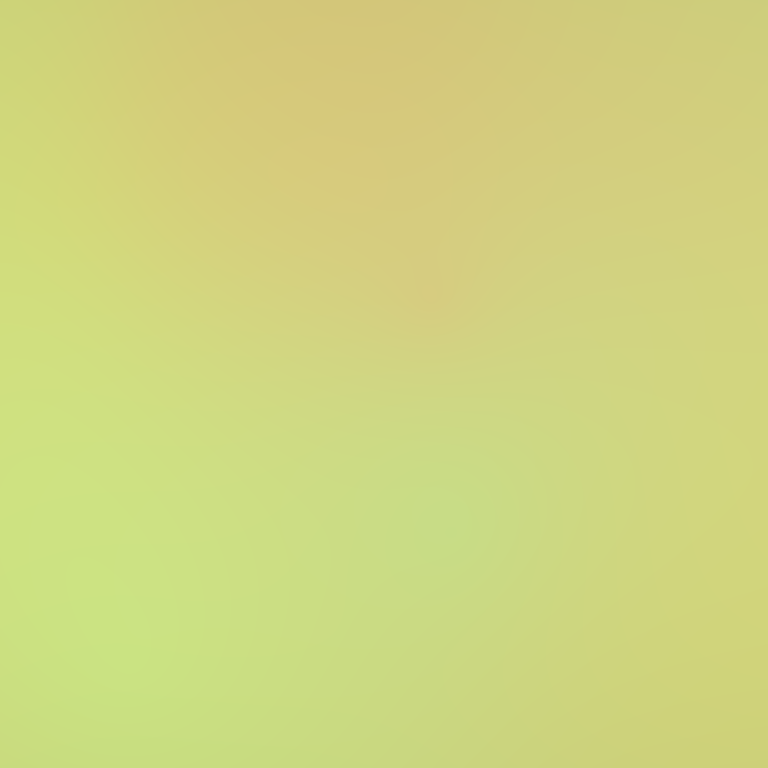
Abstract light effect, smooth gradient from soft yellow to pale green, calm atmosphere, diffuse light, no room, no furniture, no objects.